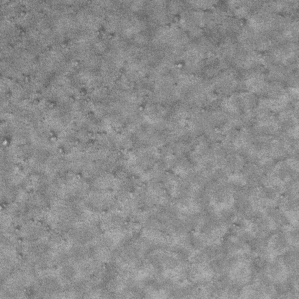
Label: frost